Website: macys
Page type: cart
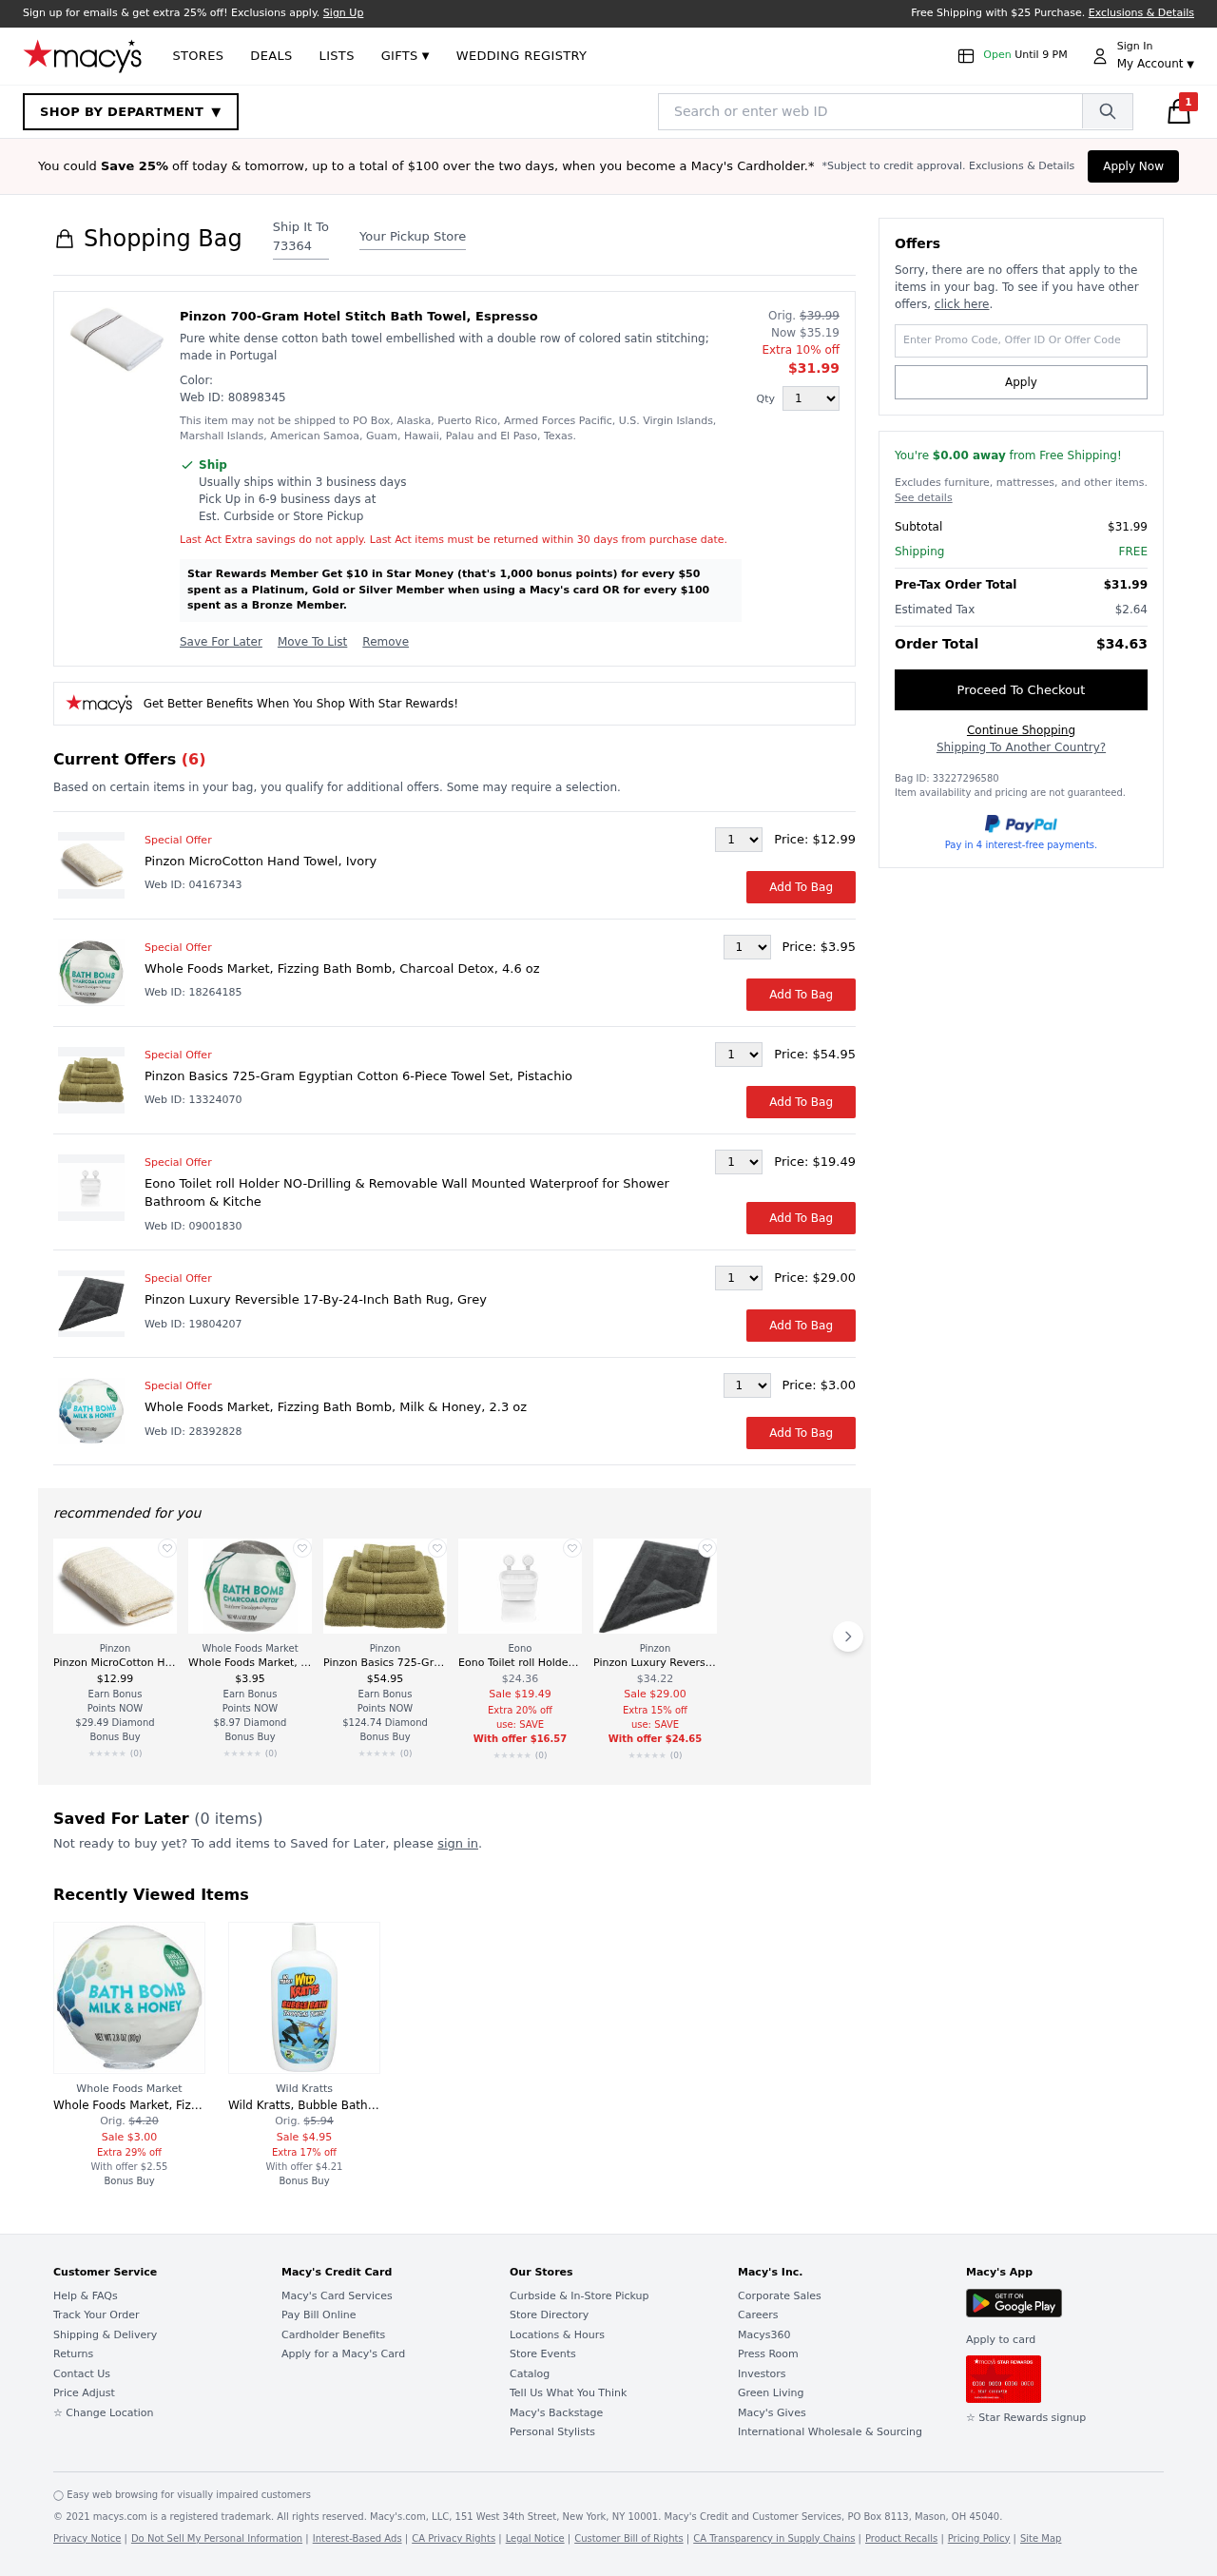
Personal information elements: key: PII_POSTCODE
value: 73364
Product elements: key: PRODUCT1_DESC
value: Pure white dense cotton bath towel embellished with a double row of colored satin stitching; made in Portugal
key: PRODUCT1_NAME
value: Pinzon 700-Gram Hotel Stitch Bath Towel, Espresso
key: PRODUCT1_PRICE
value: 31.99
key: PRODUCT1_QUANTITY
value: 1
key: PRODUCT2_BRAND
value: Pinzon
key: PRODUCT2_NAME
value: Pinzon MicroCotton Hand Towel, Ivory
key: PRODUCT2_PRICE
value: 12.99
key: PRODUCT3_BRAND
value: Whole Foods Market
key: PRODUCT3_NAME
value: Whole Foods Market, Fizzing Bath Bomb, Charcoal Detox, 4.6 oz
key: PRODUCT3_PRICE
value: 3.95
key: PRODUCT4_BRAND
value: Pinzon
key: PRODUCT4_NAME
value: Pinzon Basics 725-Gram Egyptian Cotton 6-Piece Towel Set, Pistachio
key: PRODUCT4_PRICE
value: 54.95
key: PRODUCT5_BRAND
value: Eono
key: PRODUCT5_NAME
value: Eono Toilet roll Holder NO-Drilling & Removable Wall Mounted Waterproof for Shower Bathroom & Kitche
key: PRODUCT5_PRICE
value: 19.49
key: PRODUCT6_BRAND
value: Pinzon
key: PRODUCT6_NAME
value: Pinzon Luxury Reversible 17-By-24-Inch Bath Rug, Grey
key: PRODUCT6_PRICE
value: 29
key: PRODUCT7_BRAND
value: Whole Foods Market
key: PRODUCT7_NAME
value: Whole Foods Market, Fizzing Bath Bomb, Milk & Honey, 2.3 oz
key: PRODUCT7_PRICE
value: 3
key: PRODUCT8_BRAND
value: Wild Kratts
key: PRODUCT8_NAME
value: Wild Kratts, Bubble Bath Tropical Twist, 15 Fl Oz
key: PRODUCT8_PRICE
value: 4.95
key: PRODUCT1_ORIGINAL_PRICE
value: $39.99
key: PRODUCT1_SALE_PRICE
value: $35.19
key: PRODUCT5_ORIGINAL_PRICE
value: $24.36
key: PRODUCT6_ORIGINAL_PRICE
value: $34.22
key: PRODUCT7_ORIGINAL_PRICE
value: $4.20
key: PRODUCT8_ORIGINAL_PRICE
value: $5.94
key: PRODUCT1_WEB_ID
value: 80898345
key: PRODUCT2_WEB_ID
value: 04167343
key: PRODUCT3_WEB_ID
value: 18264185
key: PRODUCT4_WEB_ID
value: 13324070
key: PRODUCT5_WEB_ID
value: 09001830
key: PRODUCT6_WEB_ID
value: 19804207
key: PRODUCT7_WEB_ID
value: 28392828
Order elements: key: ORDER_COUNT
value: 1
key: ORDER_SUBTOTAL
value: $31.99
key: ORDER_SHIPPING_COST
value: FREE
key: ORDER_TOTAL
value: $31.99
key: ORDER_TAX
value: $2.64
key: ORDER_GRAND_TOTAL
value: $34.63
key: ORDER_BAG_ID
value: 33227296580
Search elements: key: HEADER_SEARCH
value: Search or enter web ID